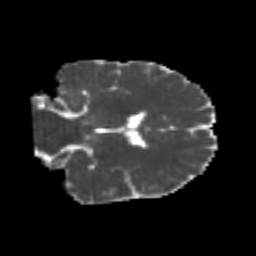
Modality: MD
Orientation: coronal
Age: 21
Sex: male
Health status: healthy
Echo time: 0.074 s